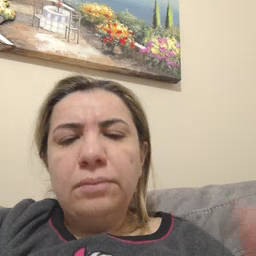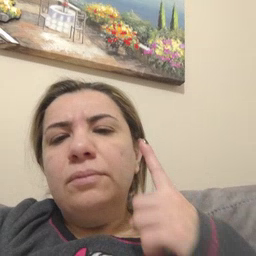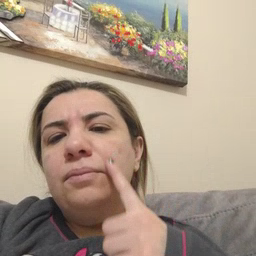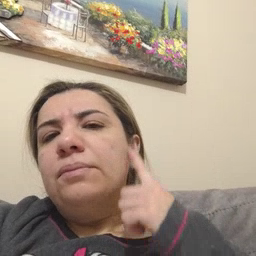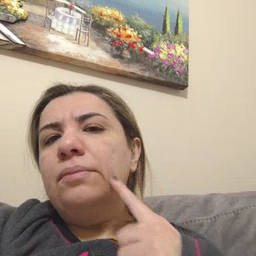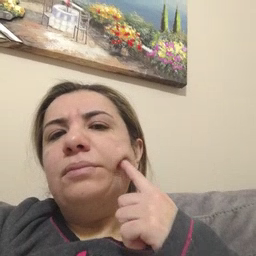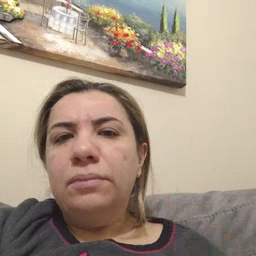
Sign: cheek